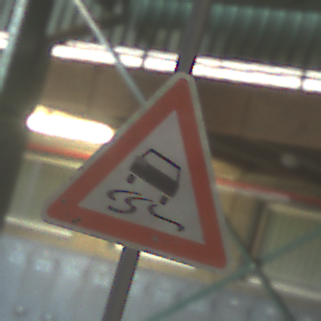
Verkehrszeichen: SchleuderOderRutschgefahr
Umgebung: Roofed, Special
Tageszeit: MorningAfternoon
Wetter: NotSpecified
Licht: Artificial
Jahreszeit: NotSpecified
Kontrast: MediumContrast